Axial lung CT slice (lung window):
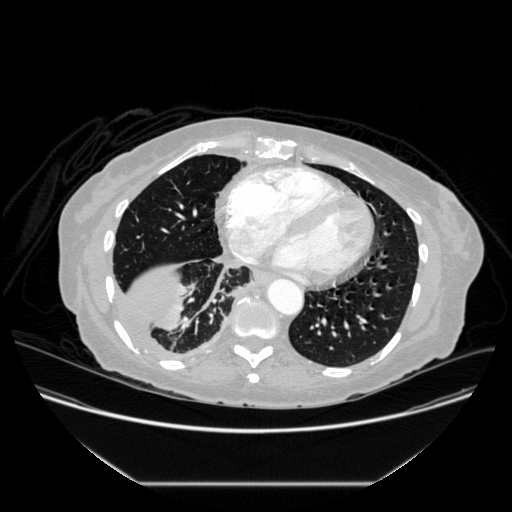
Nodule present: no